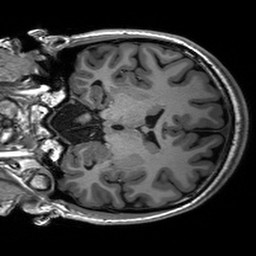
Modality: T1w
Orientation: coronal
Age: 19
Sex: female
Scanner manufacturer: siemens
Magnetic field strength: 3 T
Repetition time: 2.53 s
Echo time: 0.00227 s